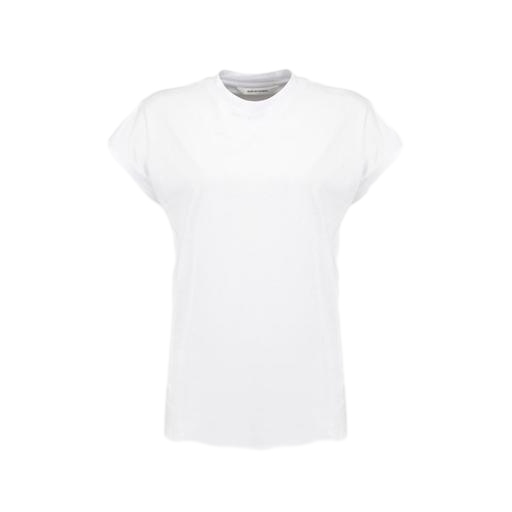
white whitney muscle t-shirt, white cap-sleeve t-shirt, white scoop muscle t-shirt, white background